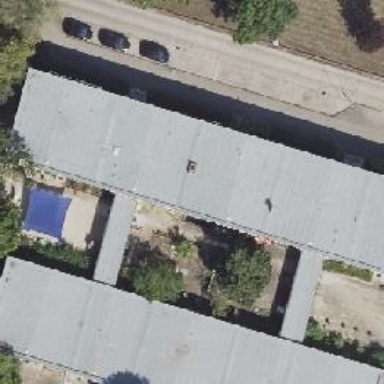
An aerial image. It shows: Building part with flat roof.